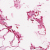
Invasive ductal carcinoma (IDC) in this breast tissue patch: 0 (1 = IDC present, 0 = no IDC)